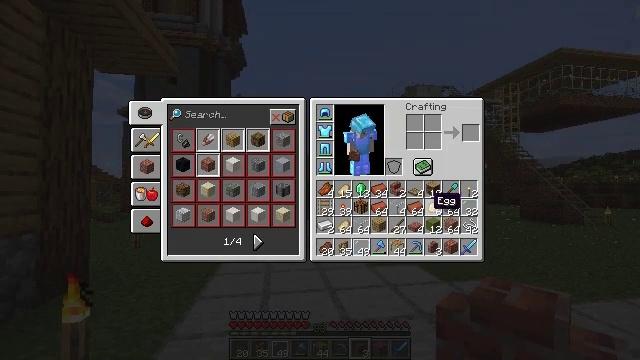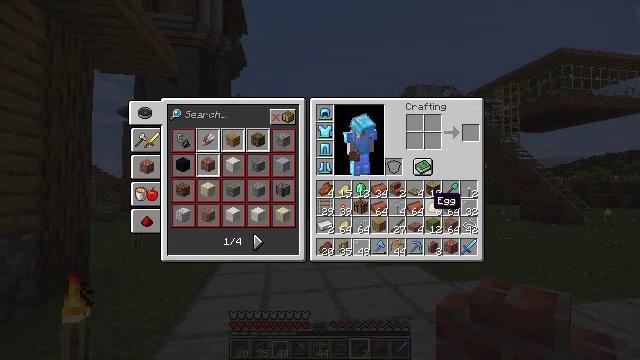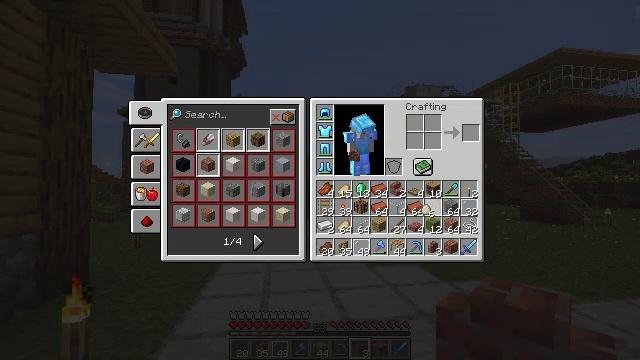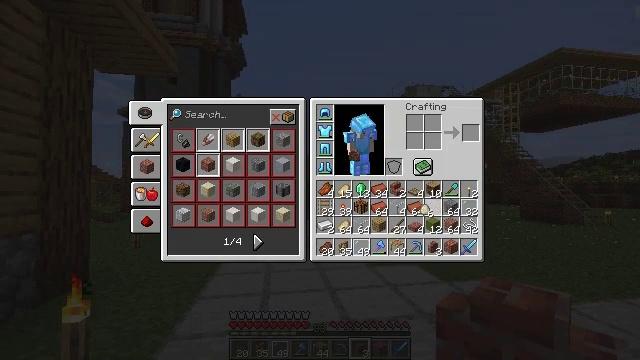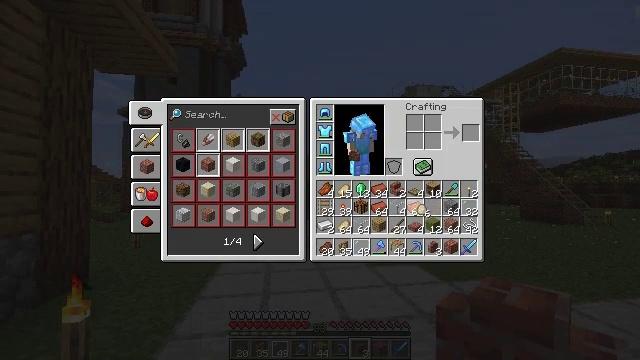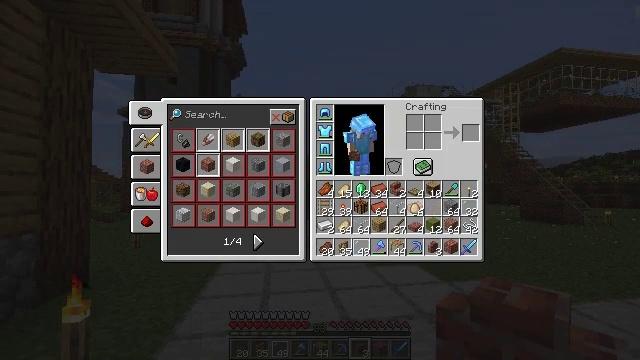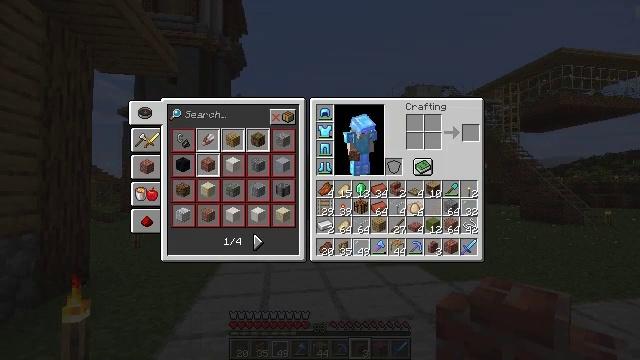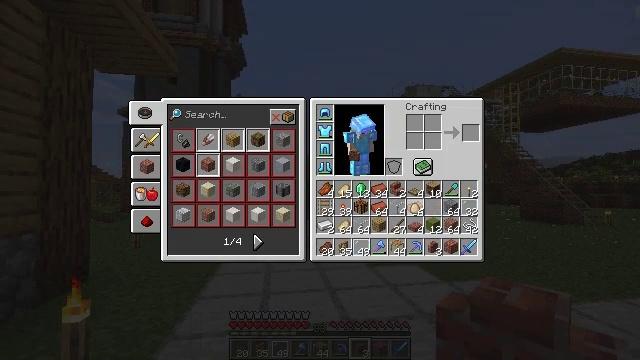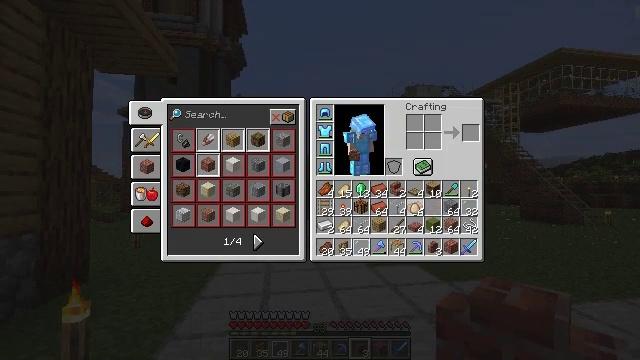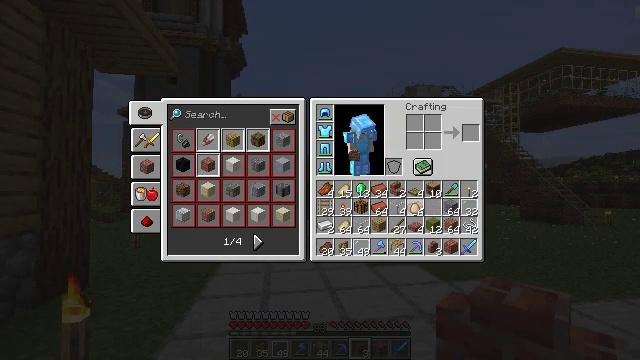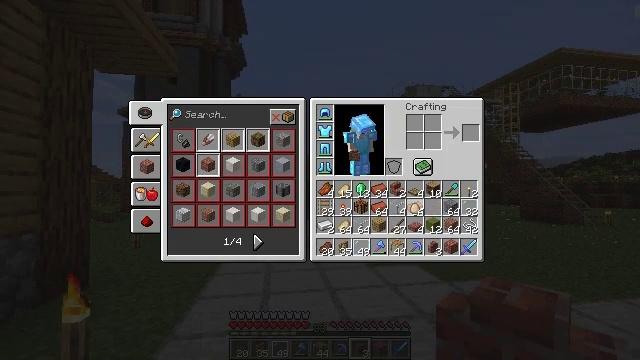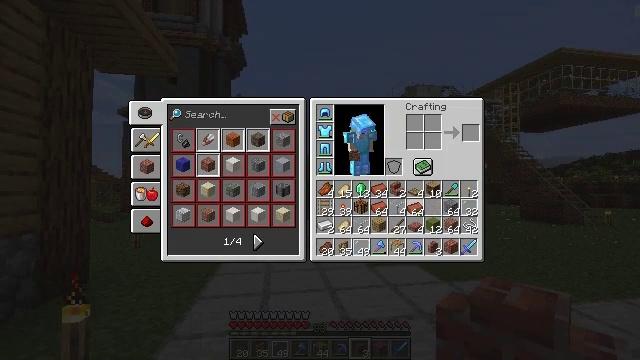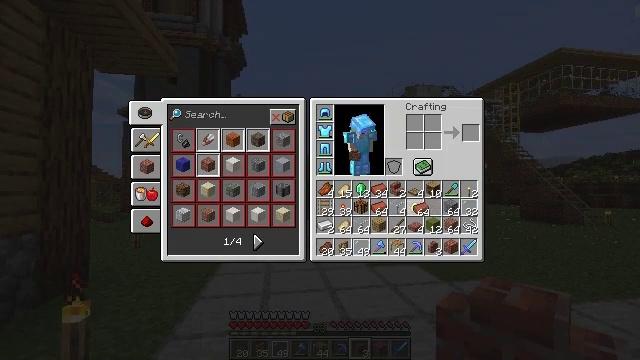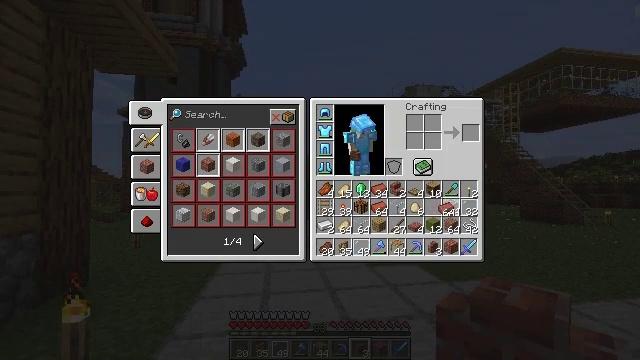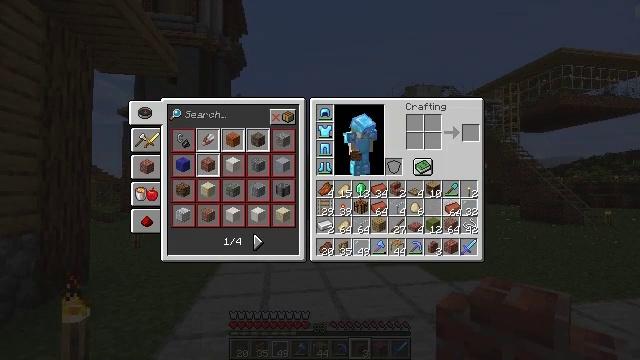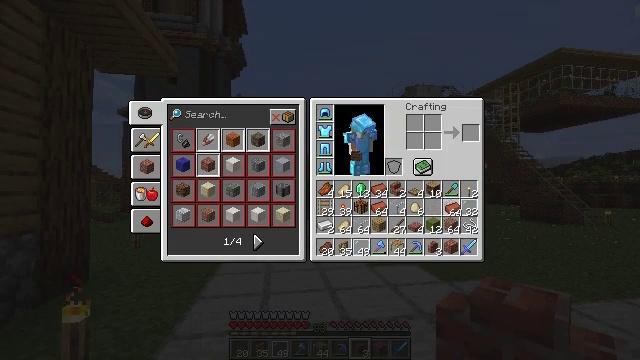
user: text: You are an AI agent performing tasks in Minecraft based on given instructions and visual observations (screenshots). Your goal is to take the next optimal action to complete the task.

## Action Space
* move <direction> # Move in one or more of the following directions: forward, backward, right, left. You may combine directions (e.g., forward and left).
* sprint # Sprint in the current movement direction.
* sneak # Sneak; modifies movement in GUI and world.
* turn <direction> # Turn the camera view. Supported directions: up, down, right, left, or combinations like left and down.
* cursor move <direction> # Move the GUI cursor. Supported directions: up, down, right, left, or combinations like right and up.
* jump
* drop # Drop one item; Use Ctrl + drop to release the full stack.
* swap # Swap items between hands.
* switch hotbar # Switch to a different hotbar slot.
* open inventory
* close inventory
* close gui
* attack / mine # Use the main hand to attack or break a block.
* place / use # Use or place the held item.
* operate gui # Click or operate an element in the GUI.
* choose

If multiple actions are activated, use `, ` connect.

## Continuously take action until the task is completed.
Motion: motion action
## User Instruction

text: Open a furnace and craft bricks.
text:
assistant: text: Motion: no_op
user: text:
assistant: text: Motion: operate gui
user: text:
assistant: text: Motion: operate gui
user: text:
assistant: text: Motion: no_op
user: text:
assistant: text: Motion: cursor move left
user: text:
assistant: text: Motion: no_op
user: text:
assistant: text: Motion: no_op
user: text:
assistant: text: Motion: operate gui
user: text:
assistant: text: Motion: operate gui
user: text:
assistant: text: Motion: operate gui
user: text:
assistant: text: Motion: no_op
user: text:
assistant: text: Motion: no_op
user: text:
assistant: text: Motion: cursor move right
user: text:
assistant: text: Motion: cursor move right
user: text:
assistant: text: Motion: no_op
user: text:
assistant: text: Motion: no_op
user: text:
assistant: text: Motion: no_op
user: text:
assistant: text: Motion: cursor move left
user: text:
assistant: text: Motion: cursor move left
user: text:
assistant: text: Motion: no_op
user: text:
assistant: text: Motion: no_op
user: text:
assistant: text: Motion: no_op
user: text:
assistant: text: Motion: no_op
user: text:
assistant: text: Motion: no_op
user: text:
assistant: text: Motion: operate gui
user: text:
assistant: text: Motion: operate gui
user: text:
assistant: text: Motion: no_op
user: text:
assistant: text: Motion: no_op
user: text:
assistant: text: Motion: no_op
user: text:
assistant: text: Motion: no_op